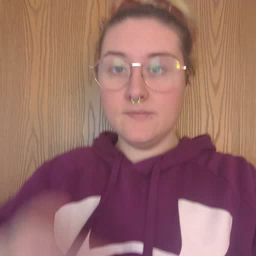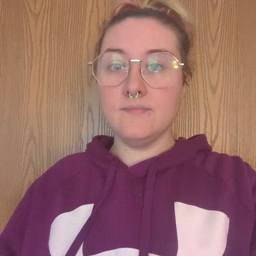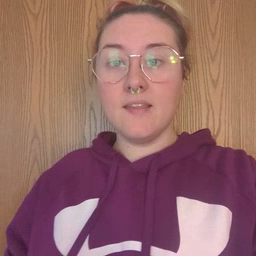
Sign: head